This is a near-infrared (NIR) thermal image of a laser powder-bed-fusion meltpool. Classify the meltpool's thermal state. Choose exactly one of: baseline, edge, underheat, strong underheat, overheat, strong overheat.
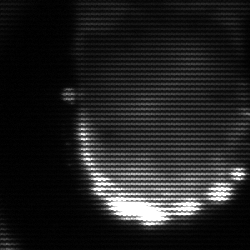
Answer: baseline